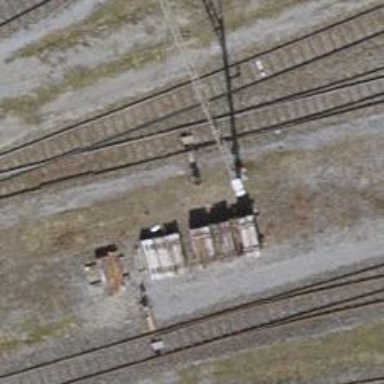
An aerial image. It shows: Railway yard used for servicing trains.